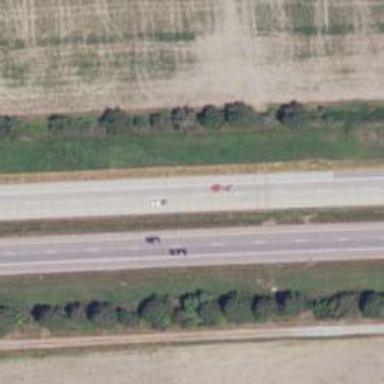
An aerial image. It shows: Motorway.